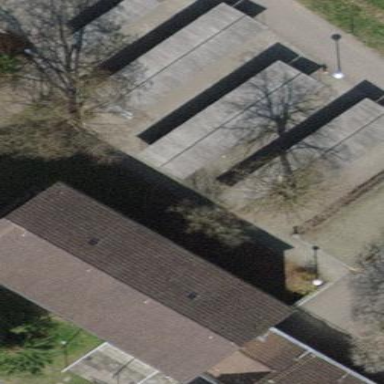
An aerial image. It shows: School building.